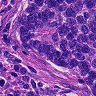
Metastatic tissue present: yes